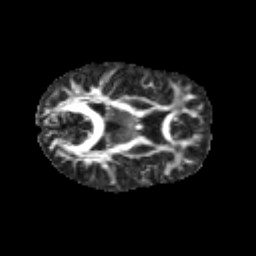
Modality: FA
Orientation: axial
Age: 12
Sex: female
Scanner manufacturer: siemens
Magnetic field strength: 3 T
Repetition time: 3.8 s
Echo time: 0.07 s